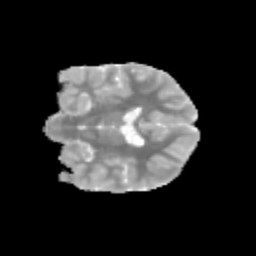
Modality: MD
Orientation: coronal
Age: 11
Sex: male
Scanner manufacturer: siemens
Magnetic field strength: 3 T
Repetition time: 3.8 s
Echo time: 0.07 s